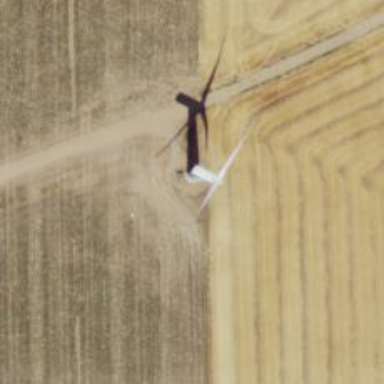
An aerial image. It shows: Wind generator using horizontal axis wind turbines.